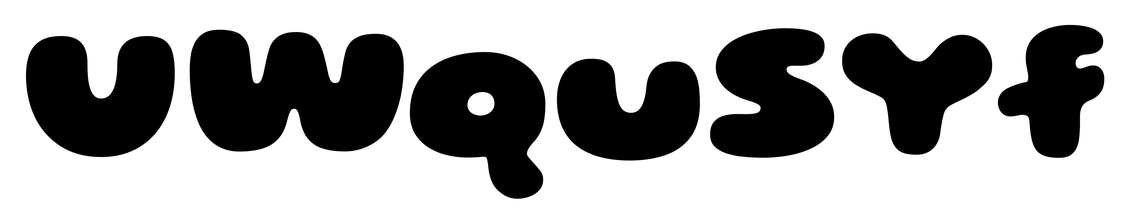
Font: Gluten_Black